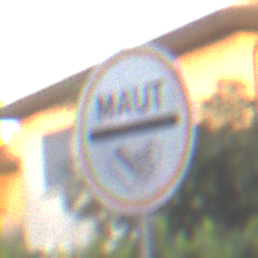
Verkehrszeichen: MautflichtigeStrecke
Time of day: SunriseSunset
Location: Outdoor (Urban)
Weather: Clear
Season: NotSpecified
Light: Natural